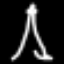
Label: The Eiffel Tower